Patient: sex M, age 46
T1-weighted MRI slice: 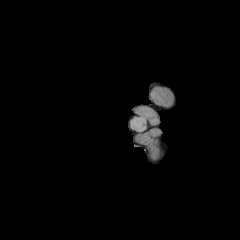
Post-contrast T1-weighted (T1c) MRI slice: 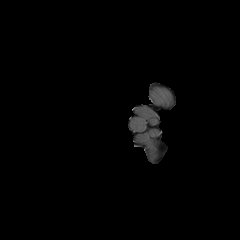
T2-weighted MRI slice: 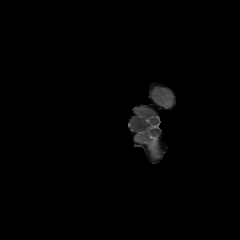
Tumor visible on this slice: no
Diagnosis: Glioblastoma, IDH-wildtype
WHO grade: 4